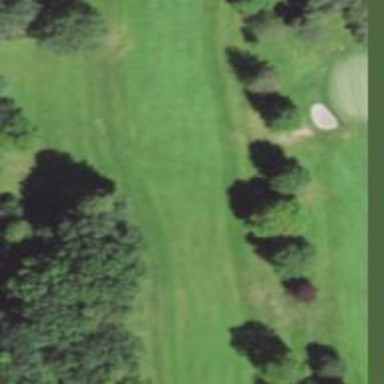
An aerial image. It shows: Golf hole.